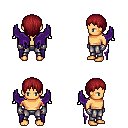
a pixel art fantasy rpg character, male body template, human, tanned skin, purple wings, metal pants, brunette plain hairstyle, metal gloves, four views (front, back, left, right), 2x2 character sprite sheet, small pixel art, hard edges, no anti-aliasing